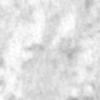
Label: no_change